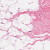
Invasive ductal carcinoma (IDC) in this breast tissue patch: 0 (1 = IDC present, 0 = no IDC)